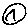
Label: circle